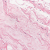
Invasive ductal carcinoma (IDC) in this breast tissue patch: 0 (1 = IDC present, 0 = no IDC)